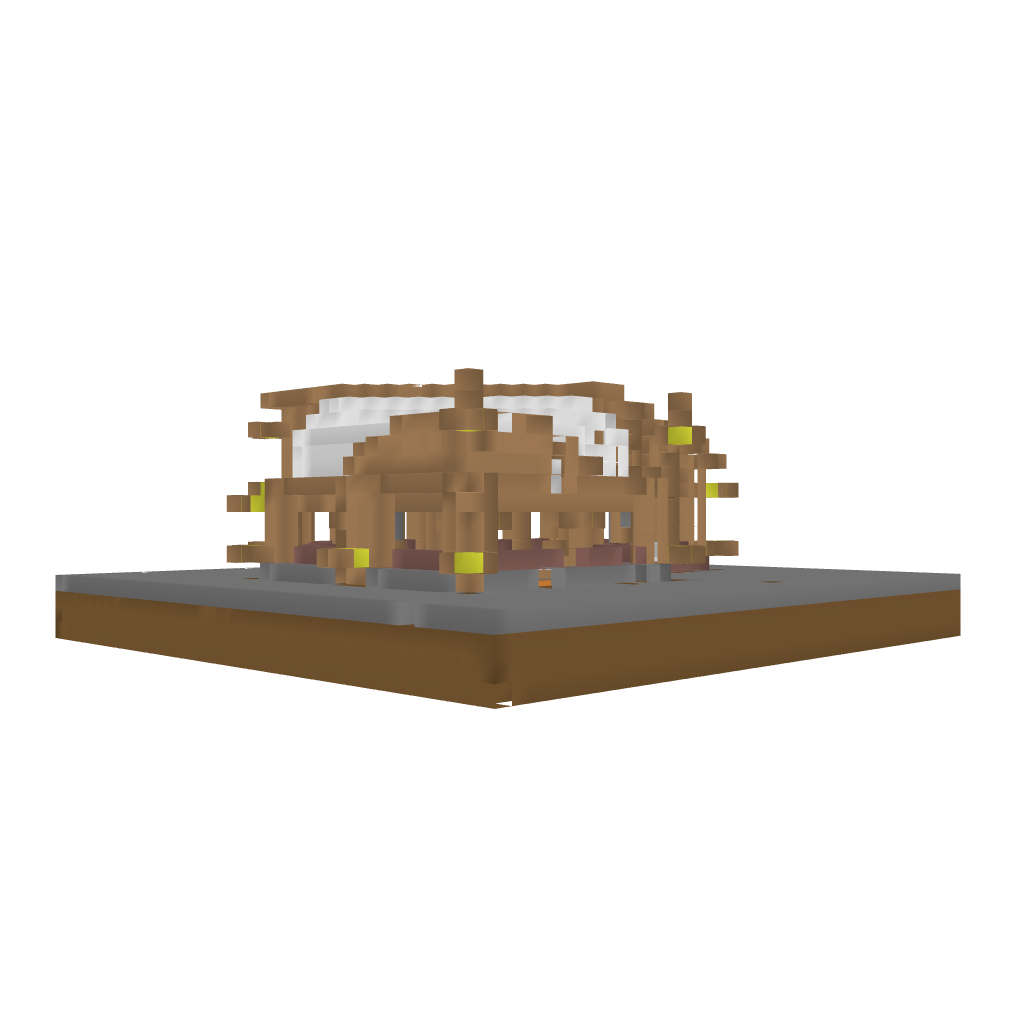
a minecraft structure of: Luxury House bad low quality